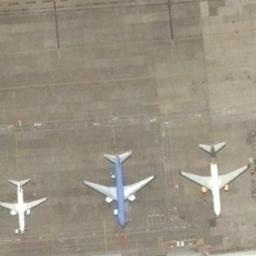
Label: airplane